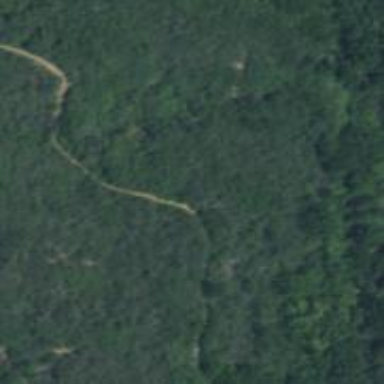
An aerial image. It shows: Path with excellent visibility for trail.